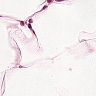
Metastatic tissue present: no